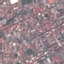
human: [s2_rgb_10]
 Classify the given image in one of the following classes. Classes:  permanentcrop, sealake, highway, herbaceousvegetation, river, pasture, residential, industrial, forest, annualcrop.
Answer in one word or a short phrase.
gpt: Residential